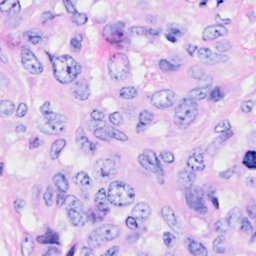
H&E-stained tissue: Breast